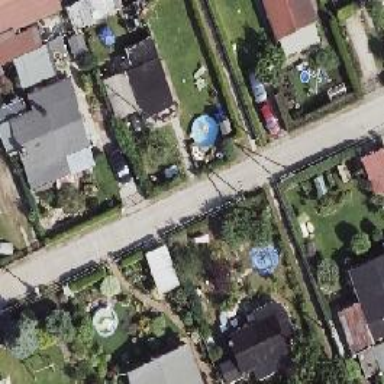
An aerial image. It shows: Traffic calming table.